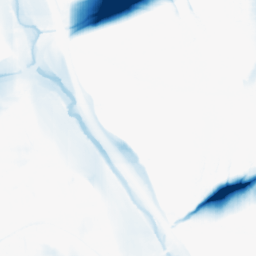
Category: morphological
Decomposition family: morphological_square
Decomposition parameters: operation: closing
size: 50
Upsampling method: linear_exact
Upsampling parameters: scale: 8
Upsampling scale: 8